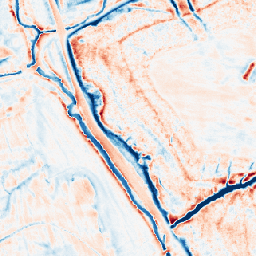
Category: edge_preserving
Decomposition family: anisotropic_diffusion
Decomposition parameters: iterations: 50
kappa: 50
gamma: 0.15
Upsampling method: area
Upsampling parameters: scale: 8
Upsampling scale: 8